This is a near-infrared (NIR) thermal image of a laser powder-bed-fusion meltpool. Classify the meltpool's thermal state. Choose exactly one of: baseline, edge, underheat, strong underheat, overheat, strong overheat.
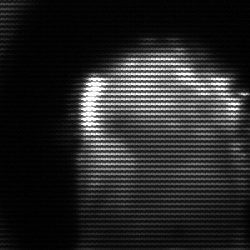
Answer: baseline